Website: macys
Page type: account-selection
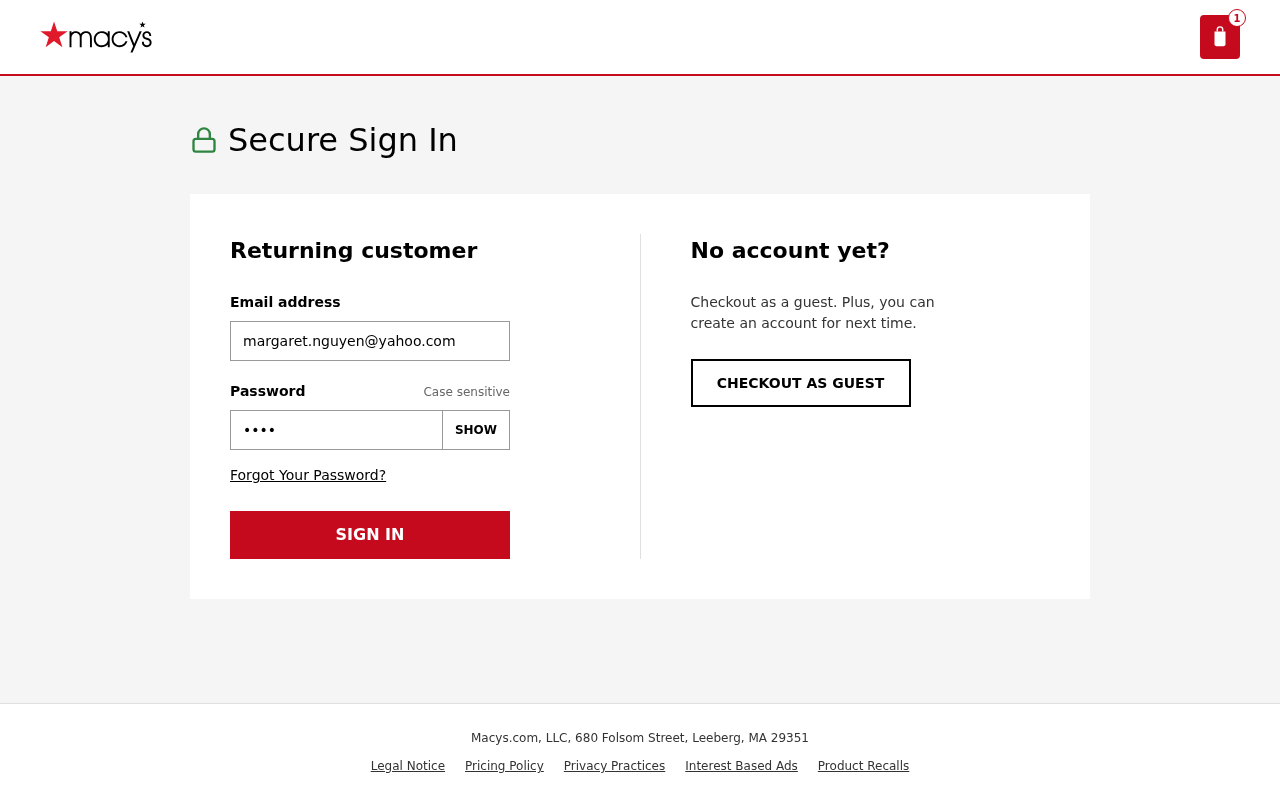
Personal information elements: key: PII_EMAIL
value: margaret.nguyen@yahoo.com
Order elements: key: ORDER_NUM_ITEMS
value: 1